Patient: sex M, age 23
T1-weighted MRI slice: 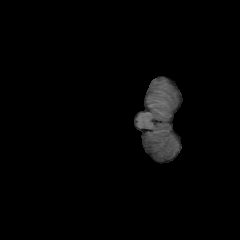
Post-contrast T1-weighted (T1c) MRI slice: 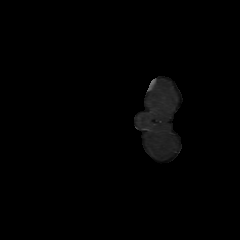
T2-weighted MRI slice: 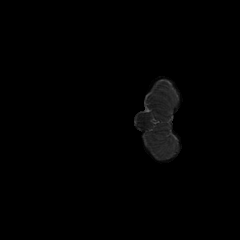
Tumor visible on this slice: no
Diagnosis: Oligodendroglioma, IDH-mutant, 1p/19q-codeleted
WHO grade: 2